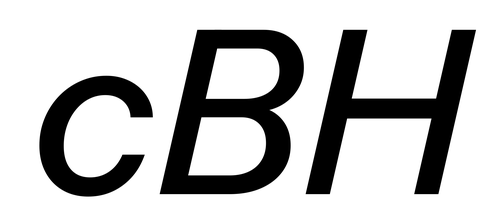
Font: InstrumentSans-Italic_Medium_Italic